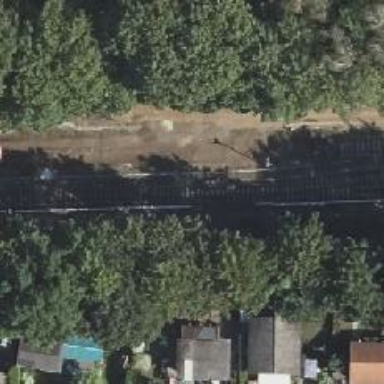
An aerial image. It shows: Railway switch with the turnout on the left side.